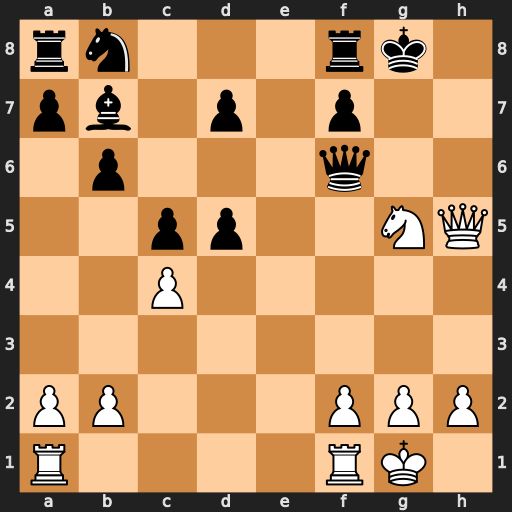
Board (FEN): rn3rk1/pb1p1p2/1p3q2/2pp2NQ/2P5/8/PP3PPP/R4RK1
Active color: w
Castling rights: -
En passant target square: -
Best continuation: Qh7#